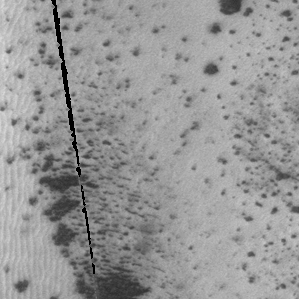
Label: frost